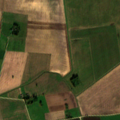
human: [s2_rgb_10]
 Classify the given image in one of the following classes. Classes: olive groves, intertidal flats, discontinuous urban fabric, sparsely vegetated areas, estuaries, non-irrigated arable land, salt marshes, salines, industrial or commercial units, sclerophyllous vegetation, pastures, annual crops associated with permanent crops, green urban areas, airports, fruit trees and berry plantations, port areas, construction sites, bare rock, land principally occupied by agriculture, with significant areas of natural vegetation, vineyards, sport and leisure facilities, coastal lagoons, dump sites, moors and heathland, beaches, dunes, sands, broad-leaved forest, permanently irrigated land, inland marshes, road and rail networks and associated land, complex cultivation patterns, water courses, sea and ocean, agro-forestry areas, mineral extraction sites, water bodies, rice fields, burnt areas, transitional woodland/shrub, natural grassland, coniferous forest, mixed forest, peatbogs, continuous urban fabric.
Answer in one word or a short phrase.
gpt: non-irrigated arable land, complex cultivation patterns